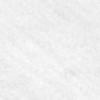
Label: no_change